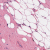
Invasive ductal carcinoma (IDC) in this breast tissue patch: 0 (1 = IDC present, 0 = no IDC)